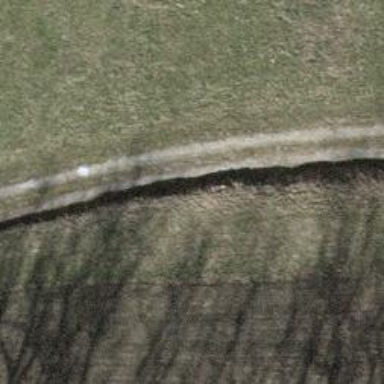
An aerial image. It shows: Track with grass surface. The track type is grade3.